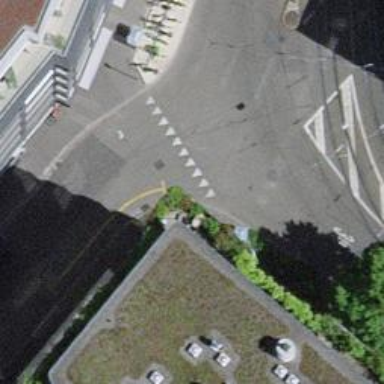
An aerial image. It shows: Unmarked crossing on the road.